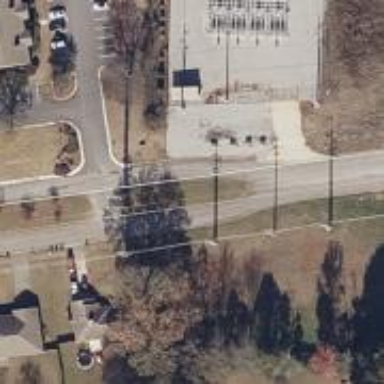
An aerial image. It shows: Power pole.